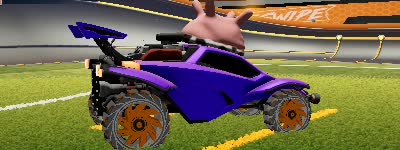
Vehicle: octane